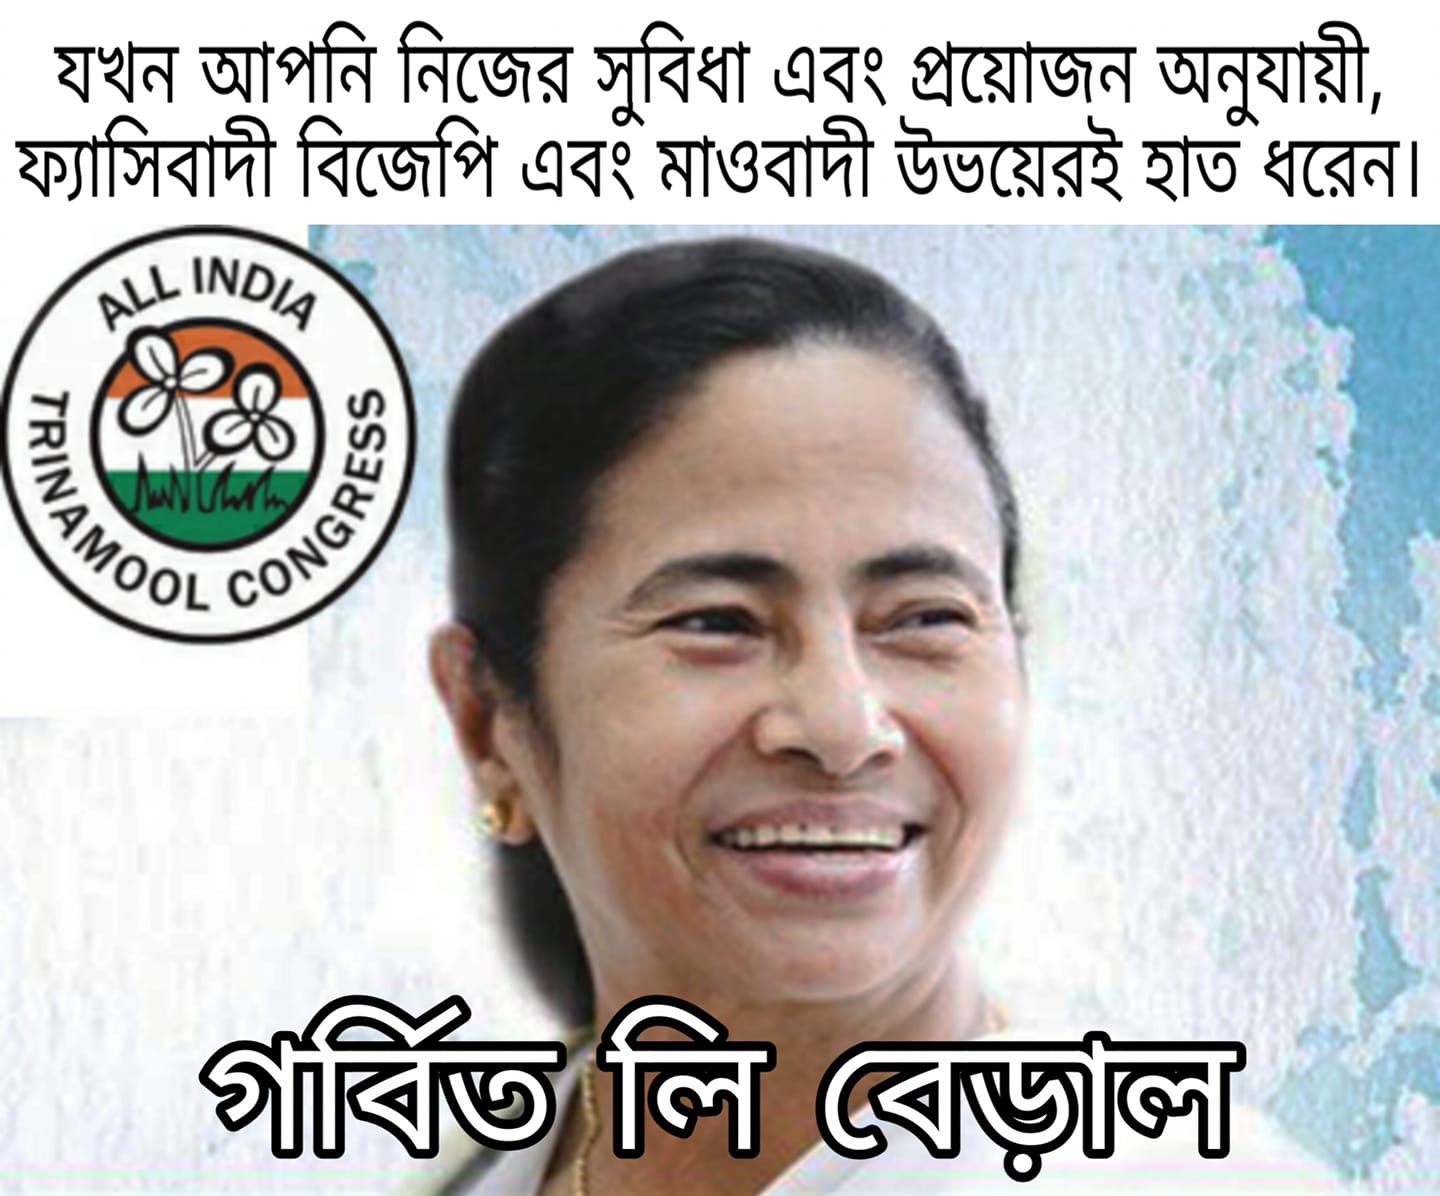
Text: যখন আপনি নিজের সুবিধা এবং প্রয়োজন অনুযায়ী; ফ্যাসিবাদী বিজেপি এবং মাওবাদী উভয়েরই হাত ধরেন গর্বিত লি বেড়াল
Label: Hate
Hate category: Political
Targeted group: Organization